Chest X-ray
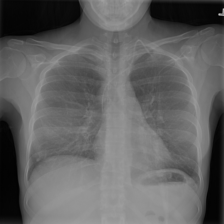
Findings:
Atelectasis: negative
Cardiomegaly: negative
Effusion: negative
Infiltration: negative
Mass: negative
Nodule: negative
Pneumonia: negative
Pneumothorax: negative
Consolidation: negative
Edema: positive
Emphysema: negative
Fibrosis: negative
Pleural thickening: negative
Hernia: negative